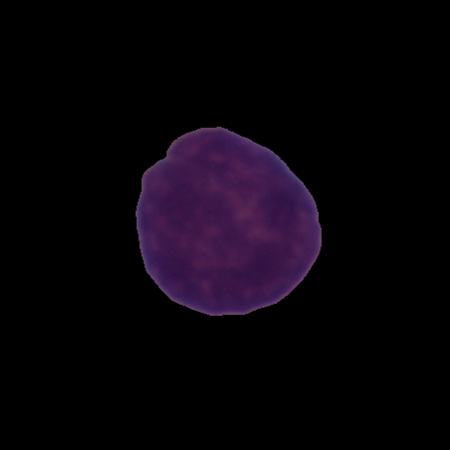
Label: healthy